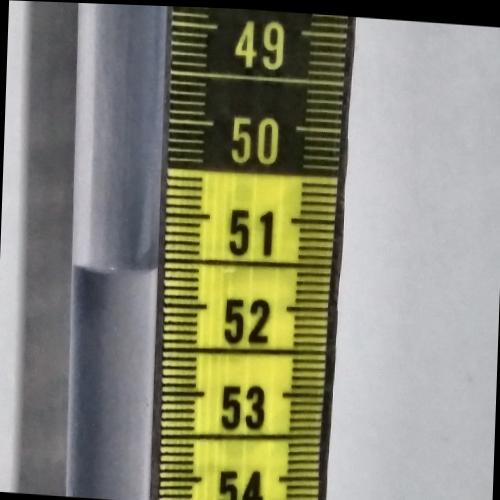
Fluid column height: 51.6 cm